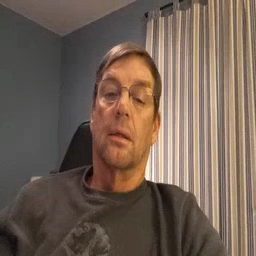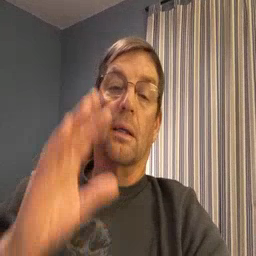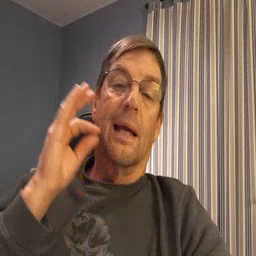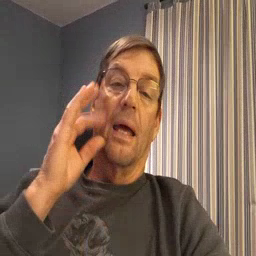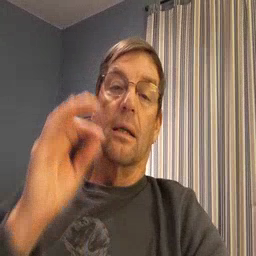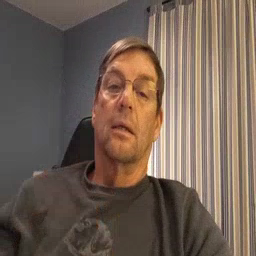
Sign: cat